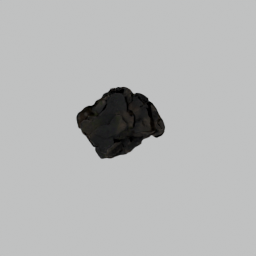
Label: nature